Interaction volume radius: 5 \u00c5
Interaction volume height: 40 \u00c5
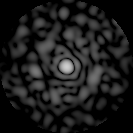
Disorder parameter: 0.8366